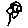
Label: flower